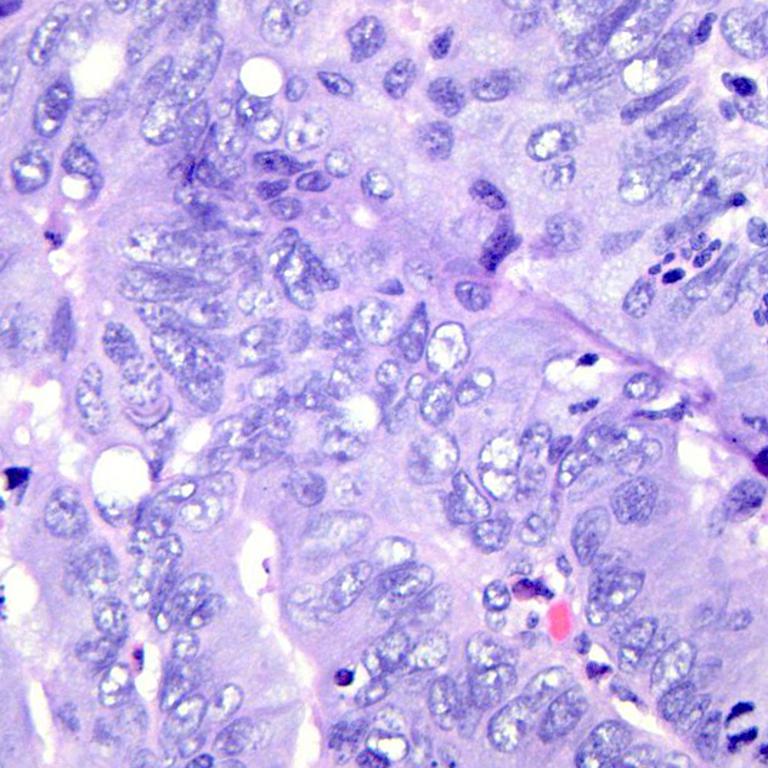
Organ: colon
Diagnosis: adenocarcinomas